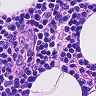
Metastatic tissue present: no